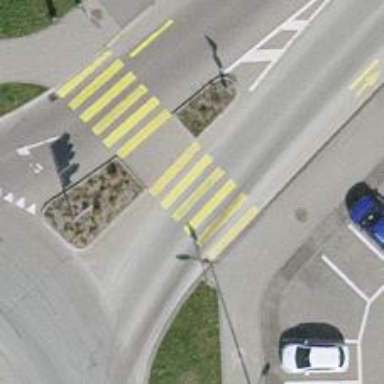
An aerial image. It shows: Uncontrolled zebra crossing on the road.